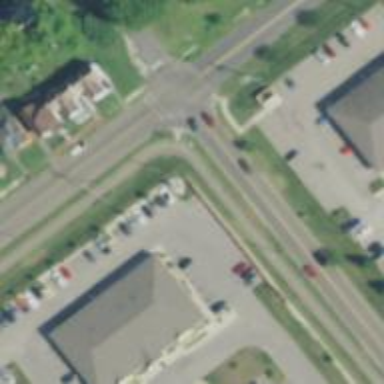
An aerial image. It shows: Road with stop sign.